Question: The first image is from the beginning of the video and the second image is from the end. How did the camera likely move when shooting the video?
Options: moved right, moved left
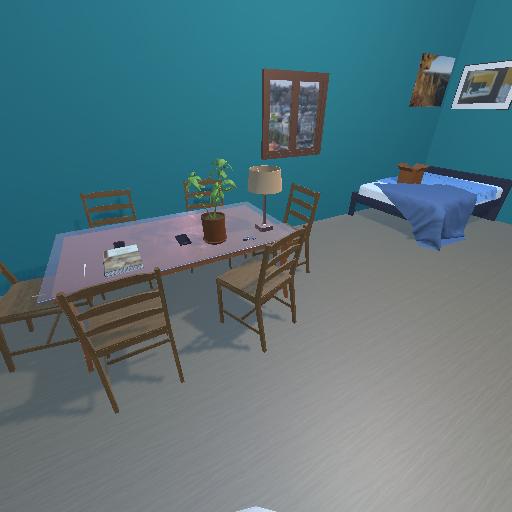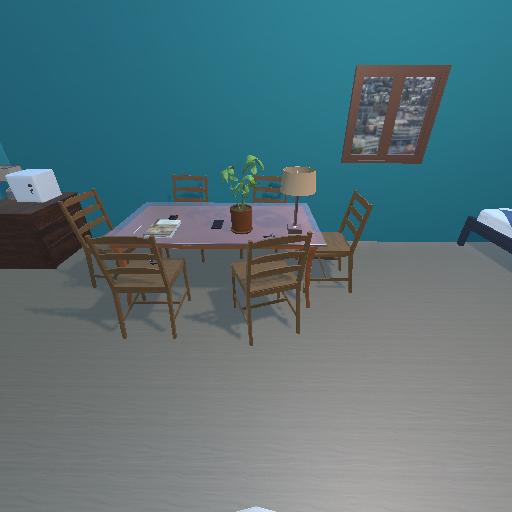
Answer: moved right